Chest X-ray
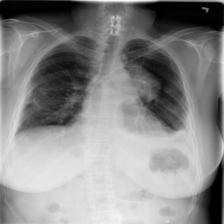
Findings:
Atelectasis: positive
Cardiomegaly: negative
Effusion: negative
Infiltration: negative
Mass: positive
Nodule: negative
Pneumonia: negative
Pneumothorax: negative
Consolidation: negative
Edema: negative
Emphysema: negative
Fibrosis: negative
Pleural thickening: negative
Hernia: negative